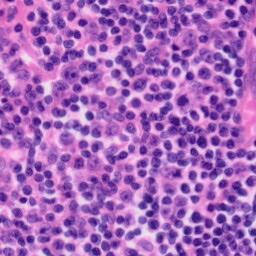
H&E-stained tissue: Tonsil